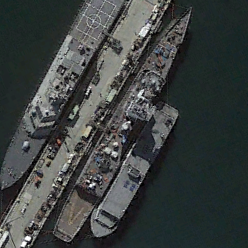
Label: cruiser